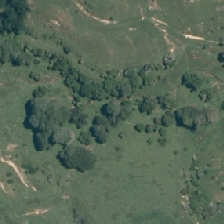
Land cover: deciduous_hardwood